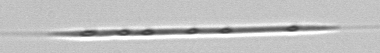
Label: Rhizosolenia